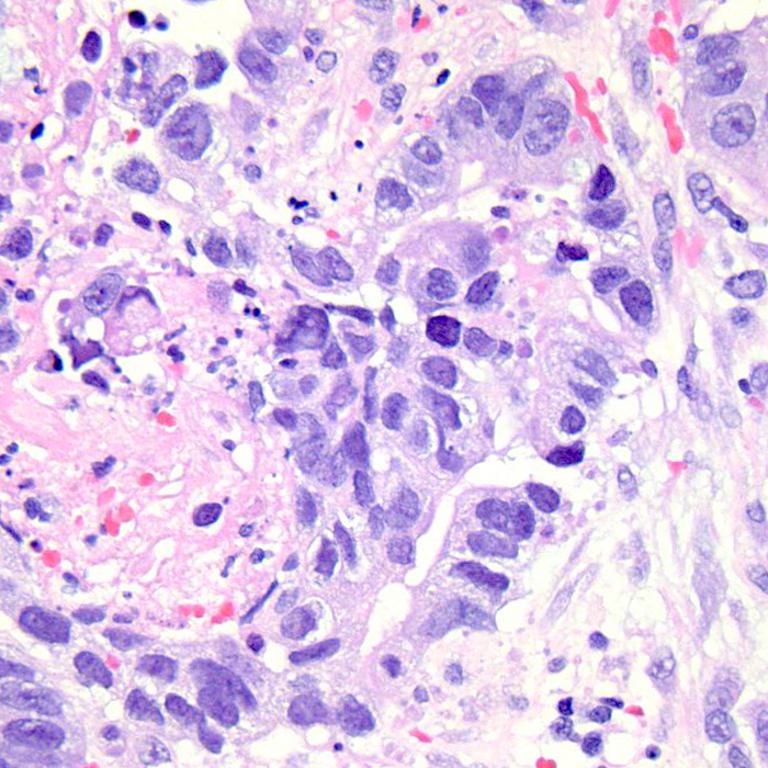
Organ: colon
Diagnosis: adenocarcinomas